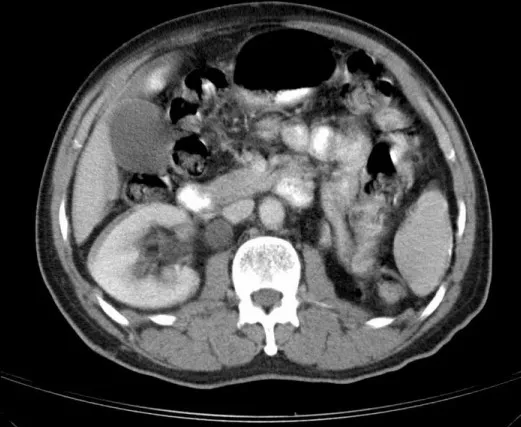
Bilateral mild to moderate hydroureteronephrosis was noted, and the left kidney appeared markedly atrophic.
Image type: radiology (ct)